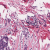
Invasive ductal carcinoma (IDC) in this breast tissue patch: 1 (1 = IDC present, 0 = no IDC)